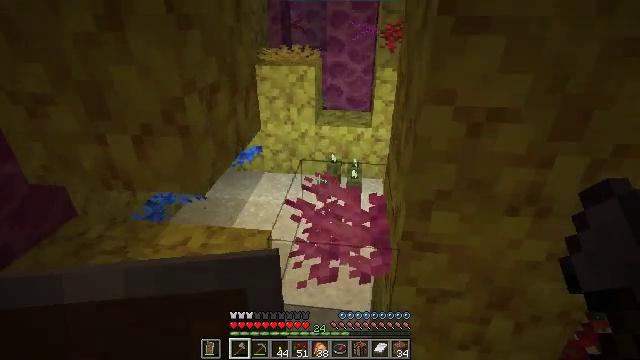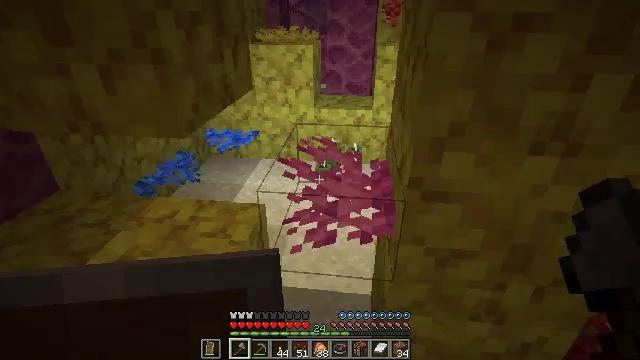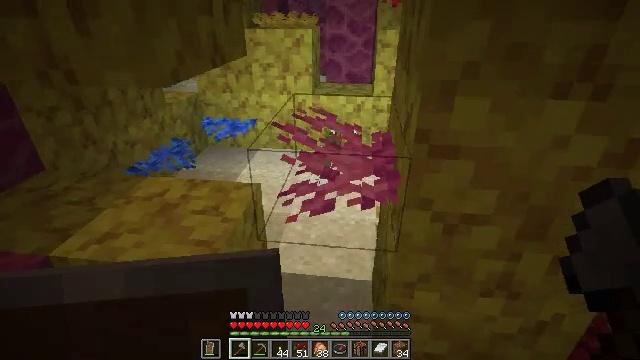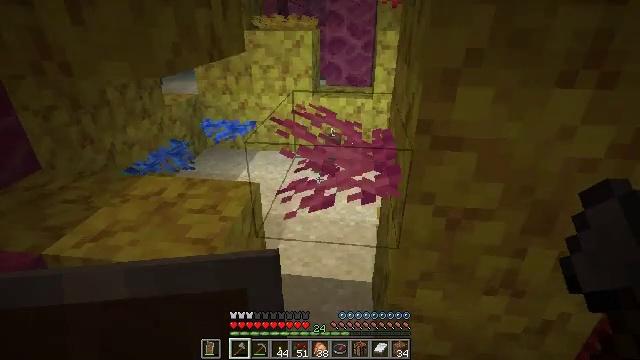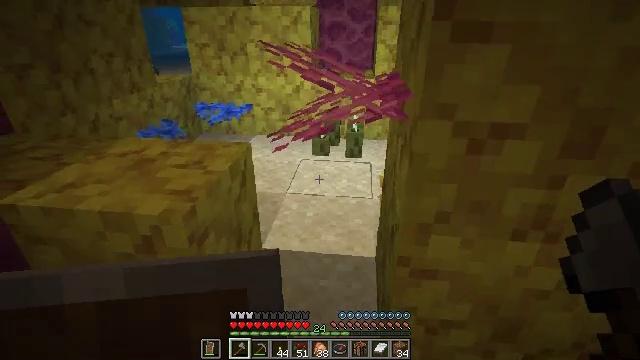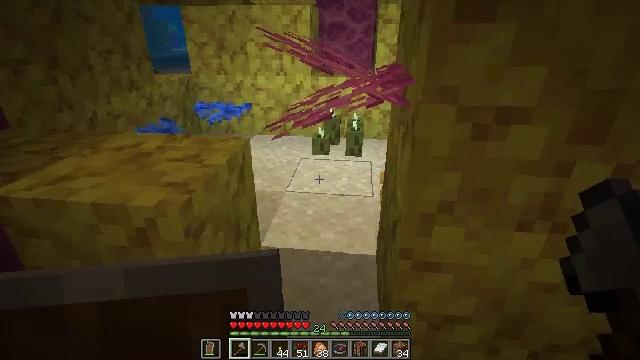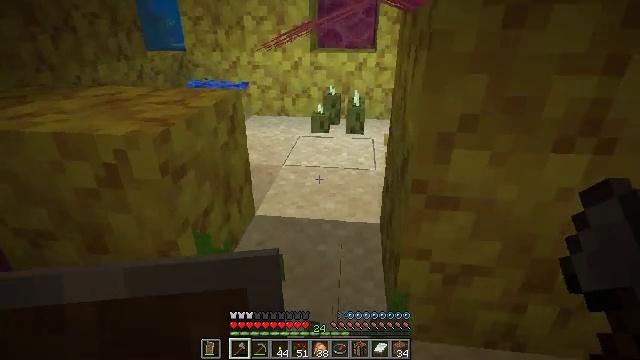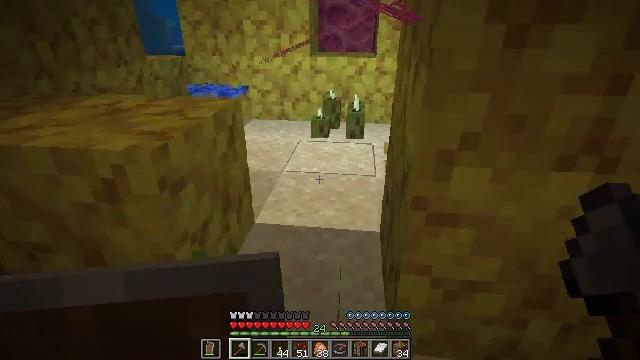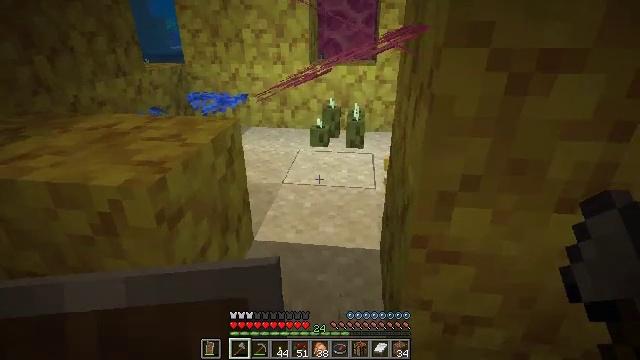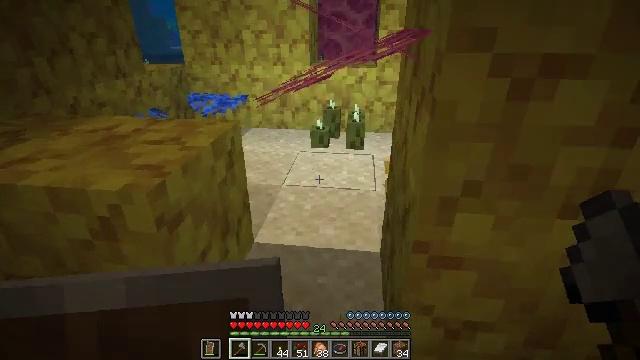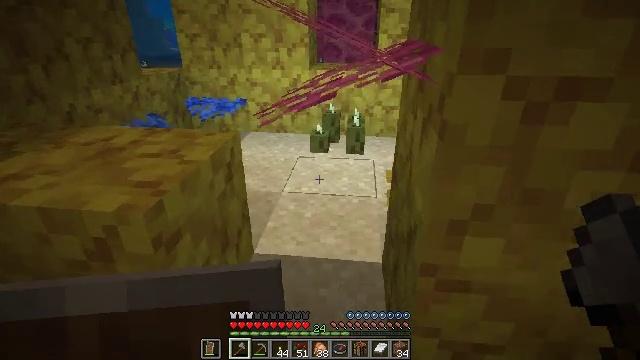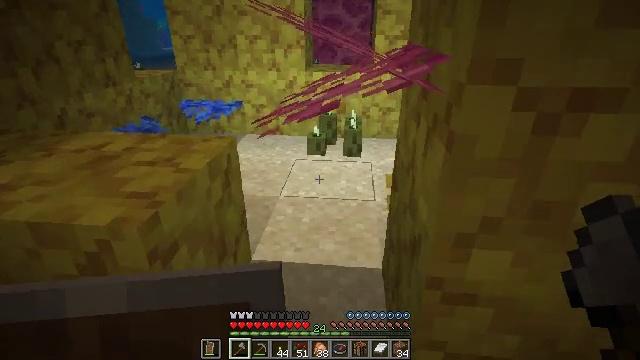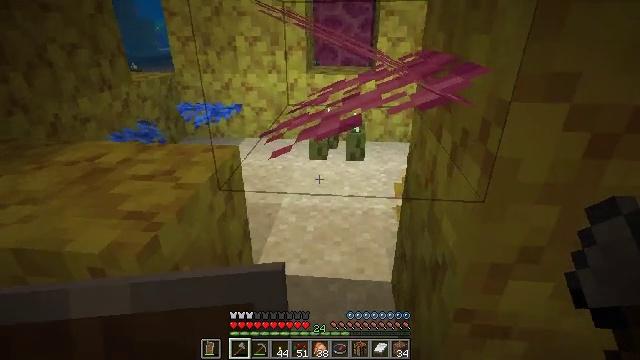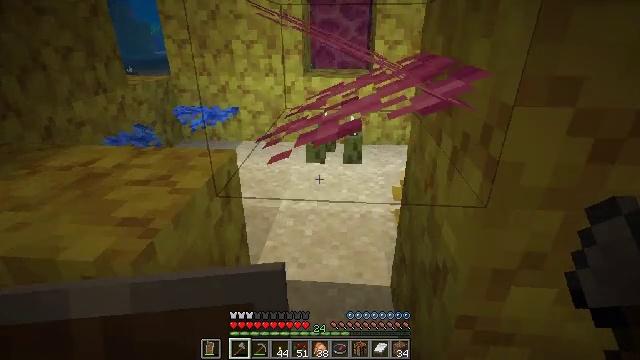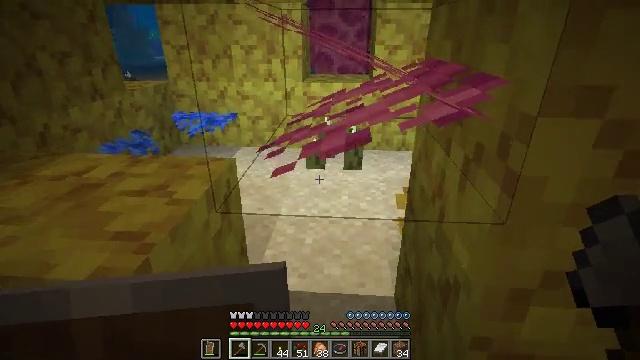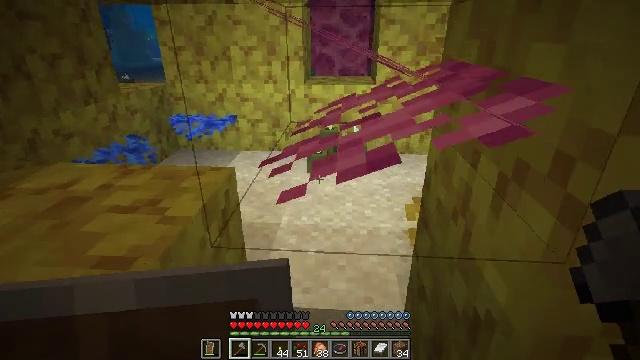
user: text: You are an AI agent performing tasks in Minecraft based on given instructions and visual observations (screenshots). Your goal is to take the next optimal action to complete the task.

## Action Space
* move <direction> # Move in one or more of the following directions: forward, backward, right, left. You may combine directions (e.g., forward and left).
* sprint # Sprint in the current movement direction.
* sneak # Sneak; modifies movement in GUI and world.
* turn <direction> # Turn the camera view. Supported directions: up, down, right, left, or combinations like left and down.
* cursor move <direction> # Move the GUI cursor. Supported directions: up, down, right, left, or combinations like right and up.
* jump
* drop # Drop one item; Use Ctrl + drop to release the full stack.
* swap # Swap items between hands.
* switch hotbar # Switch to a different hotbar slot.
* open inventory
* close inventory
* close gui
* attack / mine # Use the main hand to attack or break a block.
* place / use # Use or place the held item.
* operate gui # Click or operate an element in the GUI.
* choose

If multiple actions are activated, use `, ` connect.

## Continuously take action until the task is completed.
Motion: motion action
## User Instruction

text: Use hand or tool to break sea pickles.
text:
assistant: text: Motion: move forward and move right, sneak
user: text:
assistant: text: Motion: move forward, sneak
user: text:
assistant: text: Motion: move forward, sneak
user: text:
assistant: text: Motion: move forward, sneak
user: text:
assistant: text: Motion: move forward, sneak
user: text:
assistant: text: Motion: move forward
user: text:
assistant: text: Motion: move forward
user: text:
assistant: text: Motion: move forward
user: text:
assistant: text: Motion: move forward and move left
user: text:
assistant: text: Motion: move forward and move left
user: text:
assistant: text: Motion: move forward and move left
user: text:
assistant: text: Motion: move forward
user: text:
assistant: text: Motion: move forward
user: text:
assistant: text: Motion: move forward
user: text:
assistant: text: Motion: move forward
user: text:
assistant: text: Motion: move forward
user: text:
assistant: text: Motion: move forward
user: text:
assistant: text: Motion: move forward
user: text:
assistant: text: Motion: move forward
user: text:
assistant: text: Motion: move forward
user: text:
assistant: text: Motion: move forward
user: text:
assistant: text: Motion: move forward
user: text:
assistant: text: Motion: move forward
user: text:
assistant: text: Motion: move forward
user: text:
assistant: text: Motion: move forward
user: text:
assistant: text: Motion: move forward
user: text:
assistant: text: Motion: move forward
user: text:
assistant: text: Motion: move forward
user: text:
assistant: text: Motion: move forward
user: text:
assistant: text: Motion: move forward